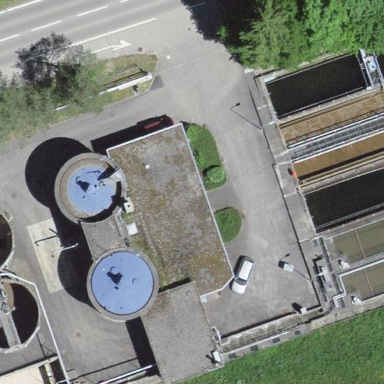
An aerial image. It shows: Industrial area with man-made wastewater plant.